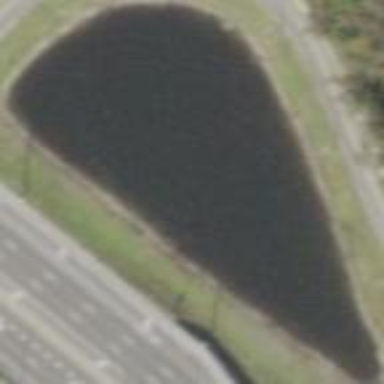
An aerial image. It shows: Retention basin filled with water.